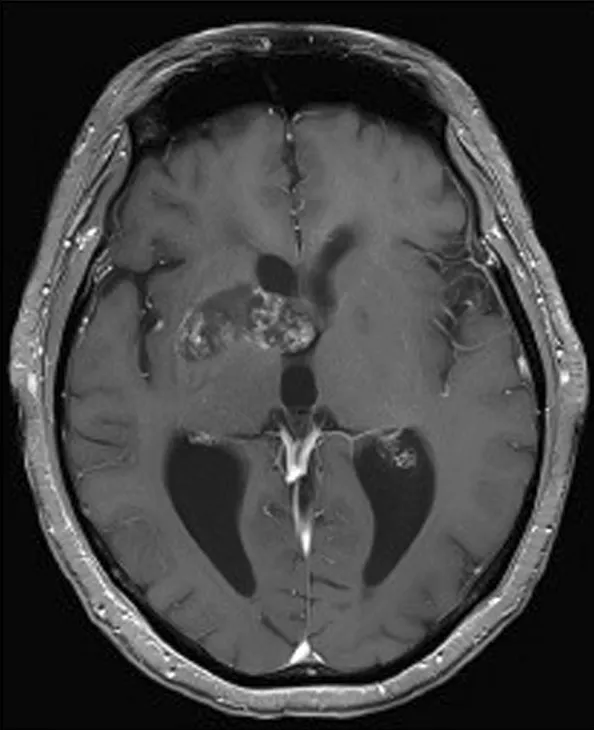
GBM after three courses of bevacizumab. Gadolinium-enhanced T1-weighted MRI shows a reduction in tumor size as well as decreasing and discontinuous tumor enhancement.
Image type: radiology (mri)